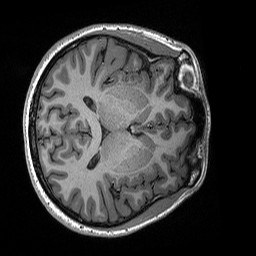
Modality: T1w
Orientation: axial
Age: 23
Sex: female